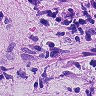
Metastatic tissue present: yes